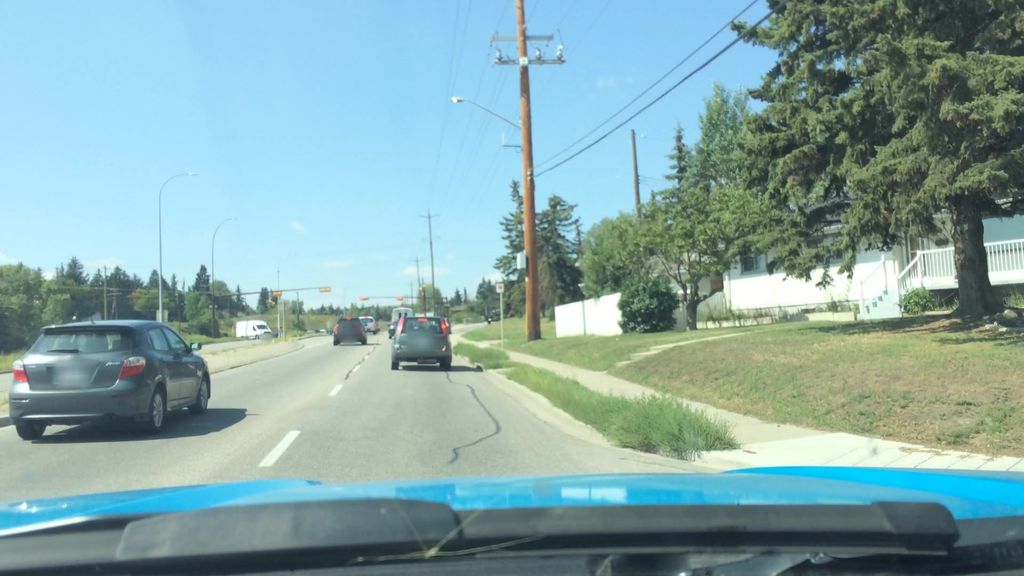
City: calgary